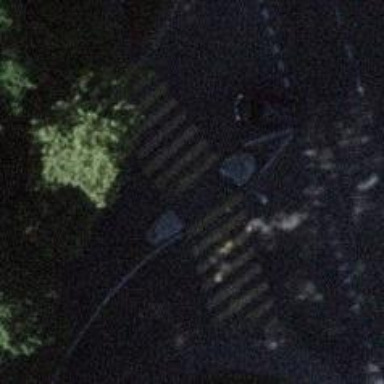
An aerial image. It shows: Kerb serving as barrier.